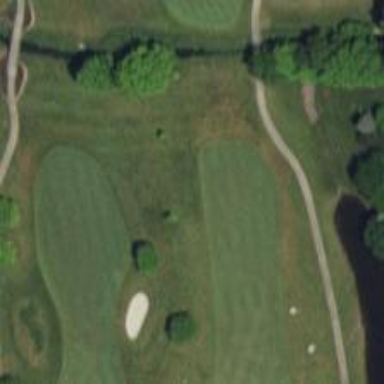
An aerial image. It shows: Golf hole.